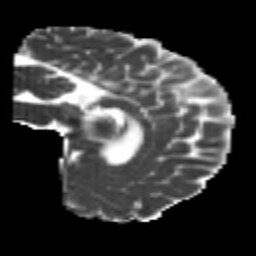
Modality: MD
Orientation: sagittal
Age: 23
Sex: male
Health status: healthy
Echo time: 0.074 s